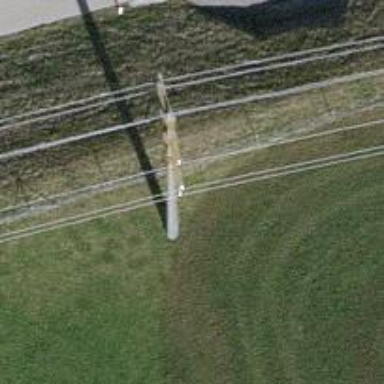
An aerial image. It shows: Concrete power pole.